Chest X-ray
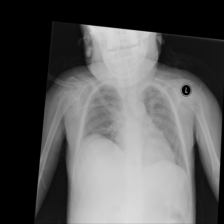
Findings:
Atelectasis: negative
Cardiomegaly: negative
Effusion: negative
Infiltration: negative
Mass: negative
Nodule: negative
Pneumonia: negative
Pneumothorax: negative
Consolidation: negative
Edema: negative
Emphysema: negative
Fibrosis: negative
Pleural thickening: negative
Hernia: negative